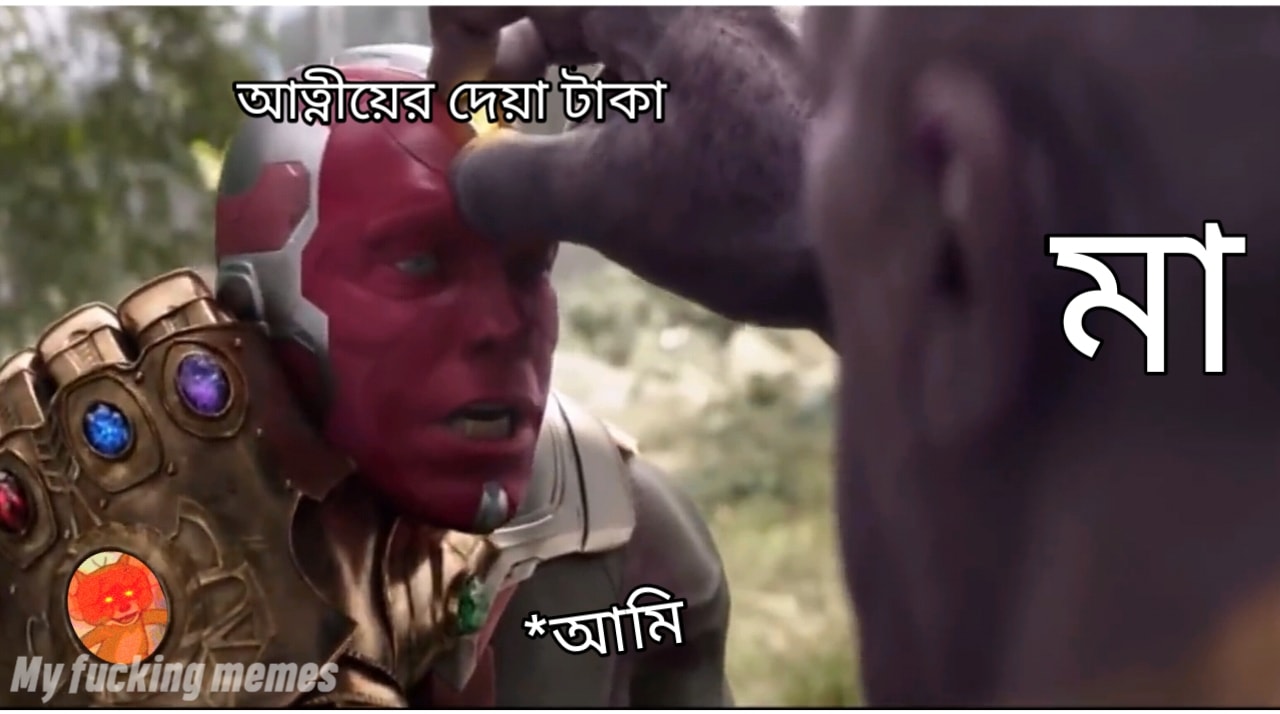
Caption: আত্মীয়ের দেয়া টাকা   মা  *আমি
Label: non-hate